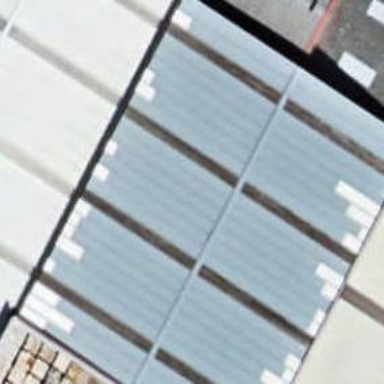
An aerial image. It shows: Warehouse.